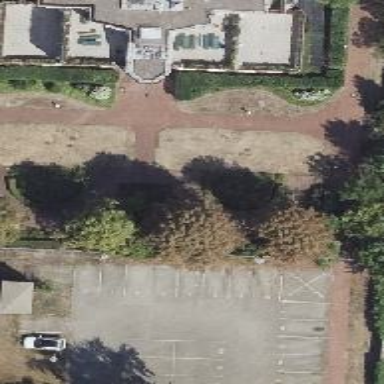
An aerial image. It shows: Park with evergreen broadleaved trees.